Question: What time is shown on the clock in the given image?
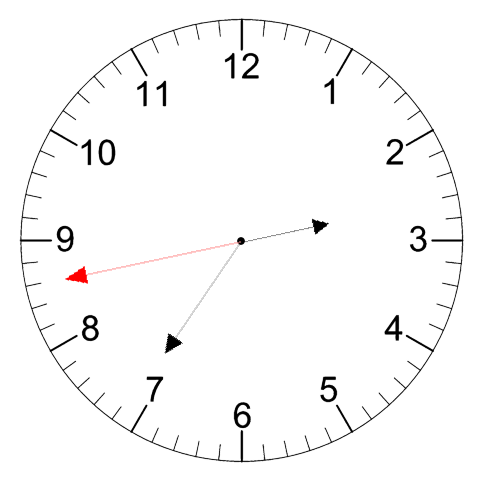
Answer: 02:35:43